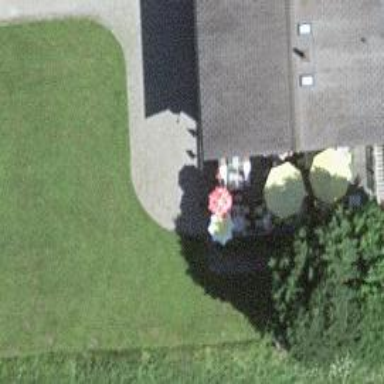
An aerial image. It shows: Restaurant building.